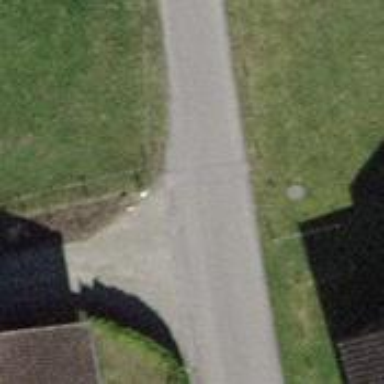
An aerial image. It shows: Smoothly paved residential road.